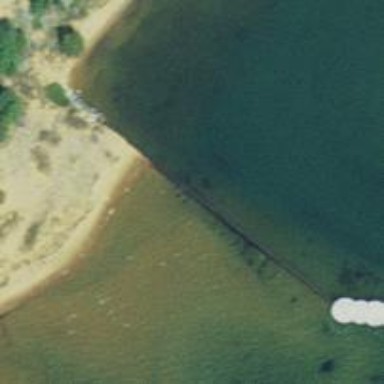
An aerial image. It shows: Breakwater structure.